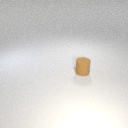
small brown rubber cylinder